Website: walmart
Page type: payment
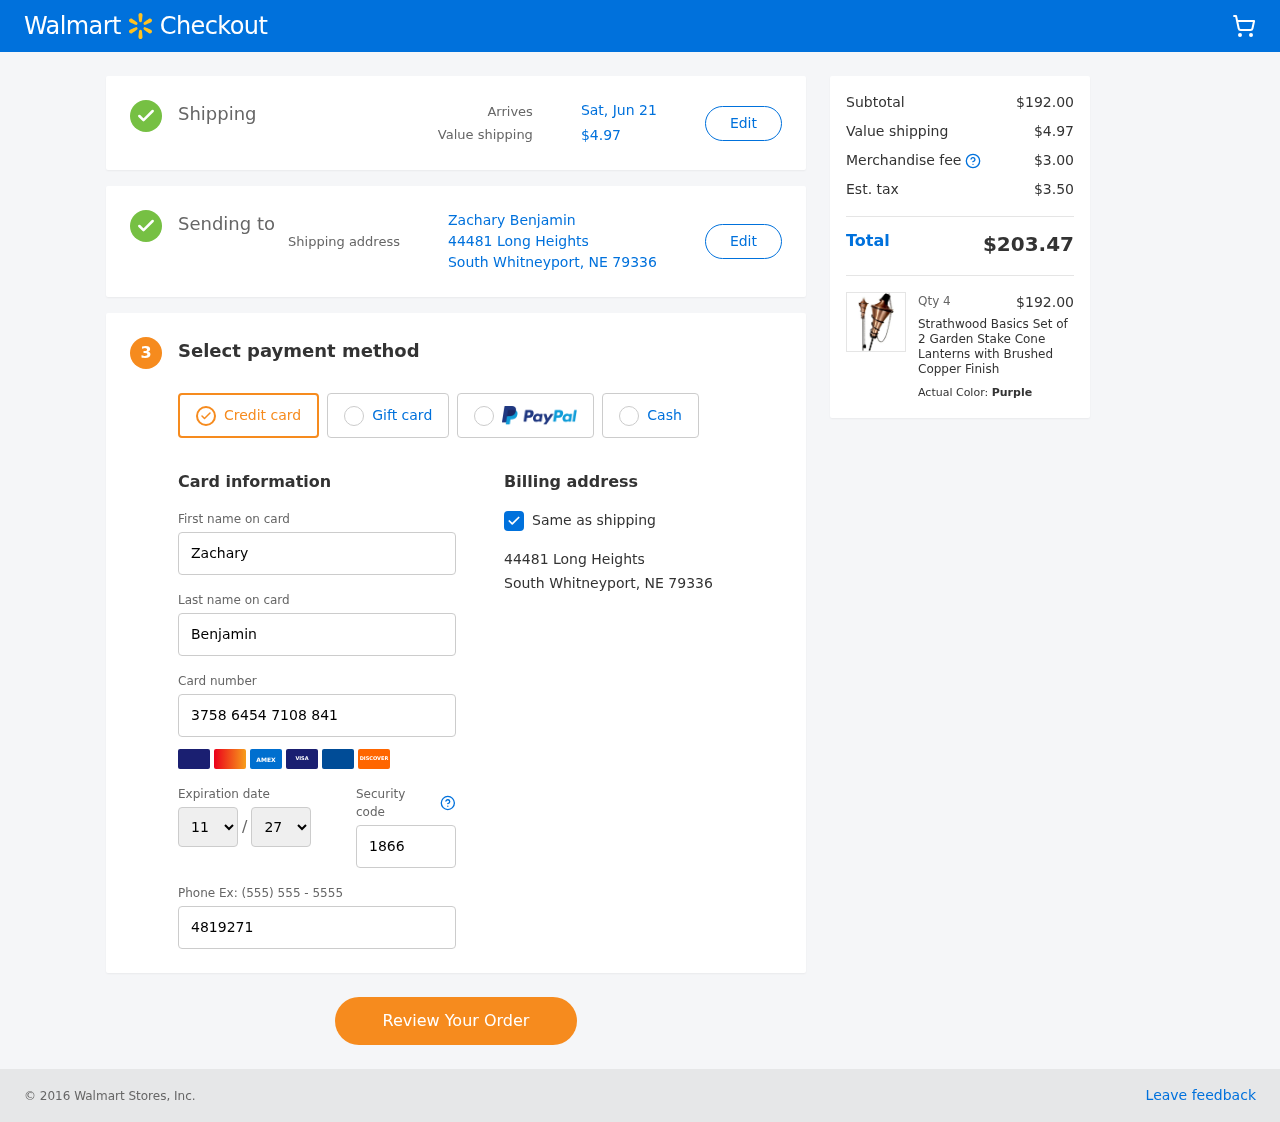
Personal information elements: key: PII_CARD_EXPIRY_MONTH
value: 11
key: PII_CARD_EXPIRY_YEAR
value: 27
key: PII_CITY_STATE_ZIP
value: South Whitneyport, NE 79336
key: PII_FULLNAME
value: Zachary Benjamin
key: PII_STREET
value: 44481 Long Heights
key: PII_FIRSTNAME
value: Zachary
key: PII_LASTNAME
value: Benjamin
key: PII_CARD_NUMBER
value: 3758 6454 7108 841
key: PII_CARD_CVV
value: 1866
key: PII_PHONE
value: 4819271632
Product elements: key: PRODUCT1_NAME
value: Strathwood Basics Set of 2 Garden Stake Cone Lanterns with Brushed Copper Finish
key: PRODUCT1_PRICE
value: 48
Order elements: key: ORDER_DELIVERY_DATE
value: Sat, Jun 21
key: ORDER_SHIPPING_COST
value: $4.97
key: ORDER_SUBTOTAL
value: $192.00
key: ORDER_MERCHANDISE_FEE
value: $3.00
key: ORDER_TAX
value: $3.50
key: ORDER_TOTAL
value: $203.47
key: ORDER_NUM_ITEMS
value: Qty 4